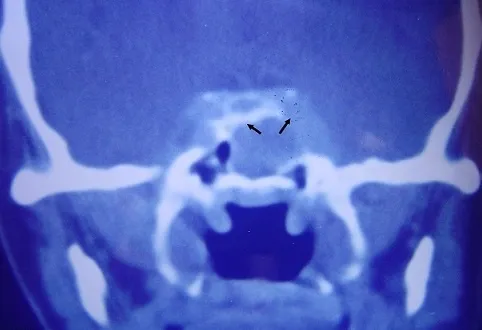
Coronal section CT scan centered on the sphenoid sinus, objectifying process of sinus tissue and bone lysis of the floor of the sella and the left side wall of the sphenoid sinus (arrows).
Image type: radiology (ct)